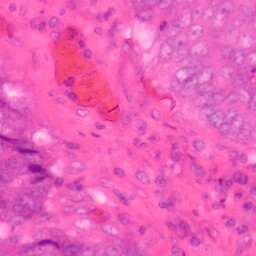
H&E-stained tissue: Colon